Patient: sex M, age 55
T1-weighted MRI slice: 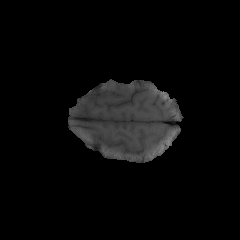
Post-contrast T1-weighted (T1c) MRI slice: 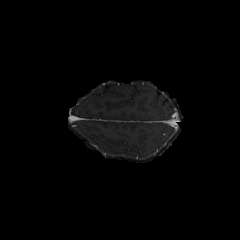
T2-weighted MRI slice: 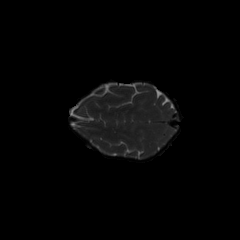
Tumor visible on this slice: no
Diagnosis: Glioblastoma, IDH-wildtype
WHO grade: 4